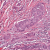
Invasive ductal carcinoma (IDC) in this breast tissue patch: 1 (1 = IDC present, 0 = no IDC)